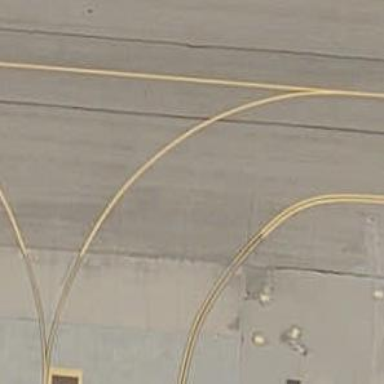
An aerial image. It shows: View of taxiway at the airport.